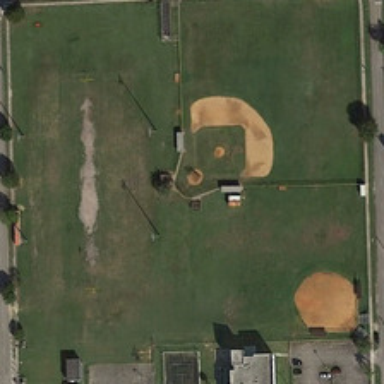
Two baseball fields are near several green trees .